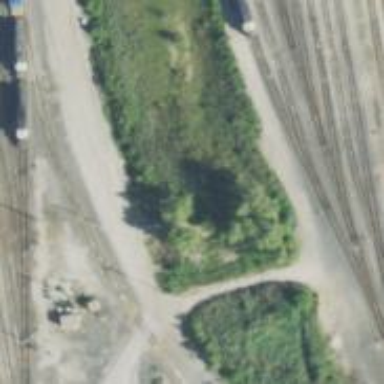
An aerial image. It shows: Railway yard for manifest purposes.